Field crop: maize
Growth stage: 2
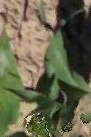
Species: maize